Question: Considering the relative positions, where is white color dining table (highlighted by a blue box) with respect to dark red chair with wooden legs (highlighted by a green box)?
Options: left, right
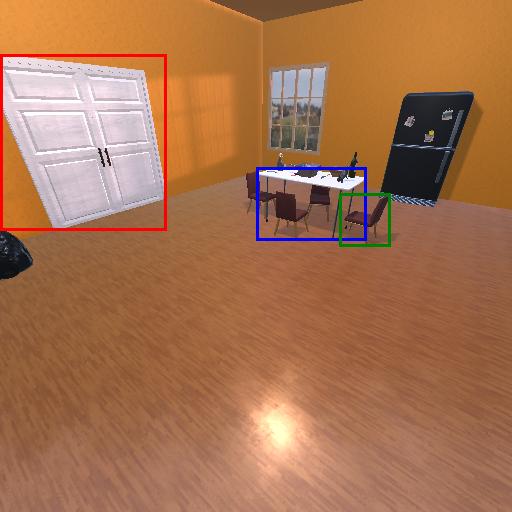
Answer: left